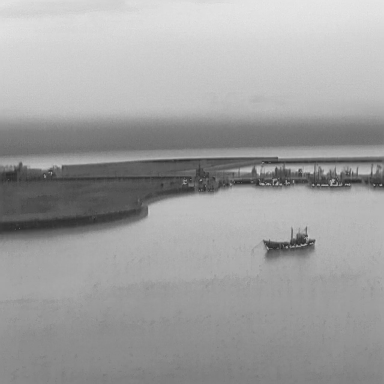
There are four bulk_carriers in the infrared image.